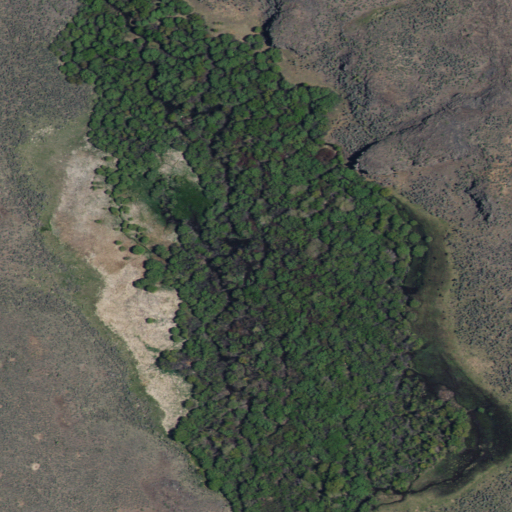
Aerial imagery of plain(s) in Idaho named Beaver Flat containing shrub, woody wetlands, and herbaceous wetlands